Interaction volume radius: 10 \u00c5
Interaction volume height: 20 \u00c5
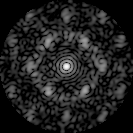
Disorder parameter: 0.6611